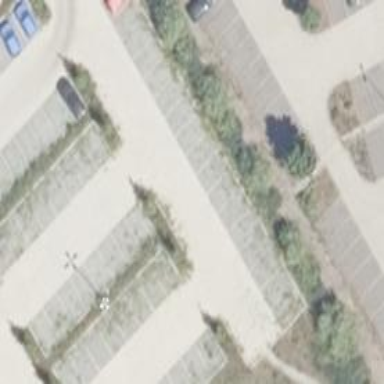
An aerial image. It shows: Parking aisle designated as service road.